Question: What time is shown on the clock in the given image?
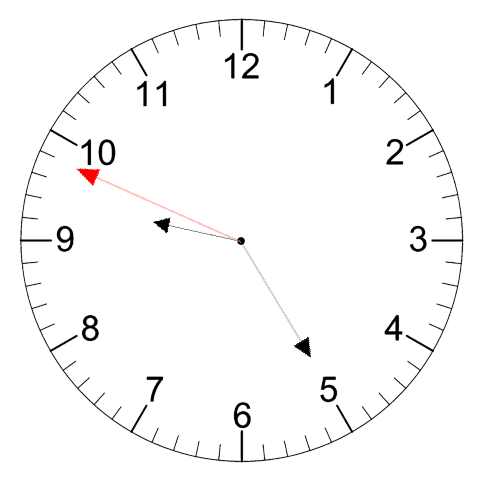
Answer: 09:24:49